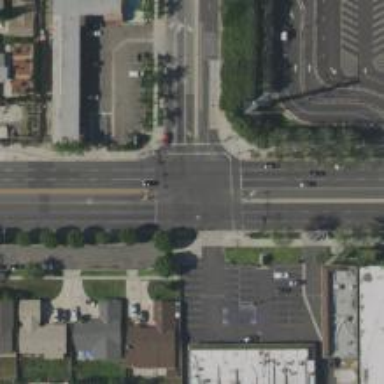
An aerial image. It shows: Primary highway with separate sidewalk.